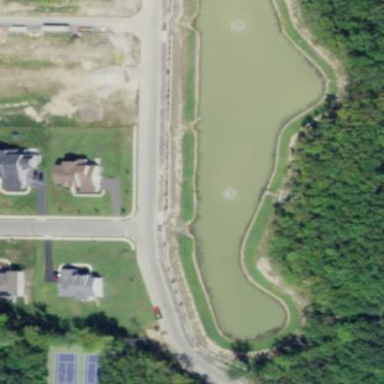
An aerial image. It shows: Pond surrounded by natural water.